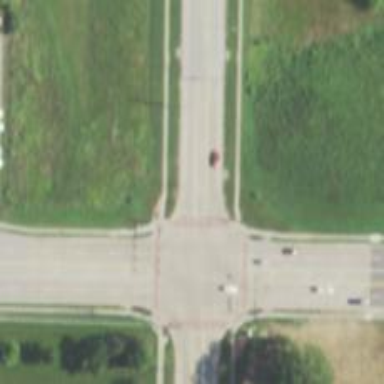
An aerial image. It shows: Crossing on the road.